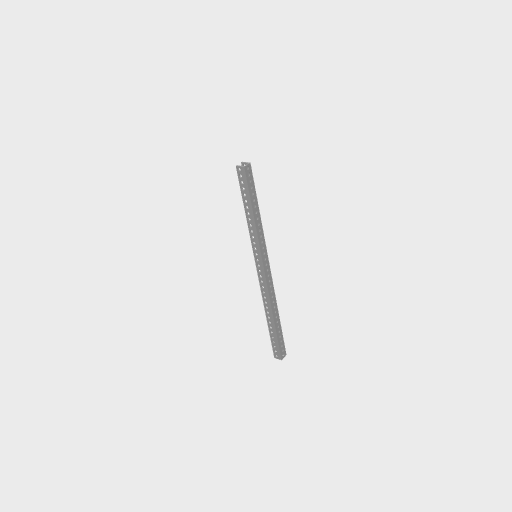
Part: UBeam35H